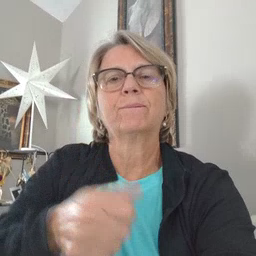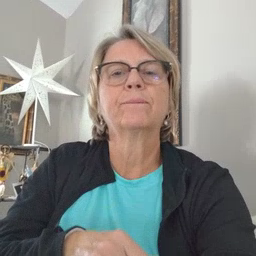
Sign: yourself